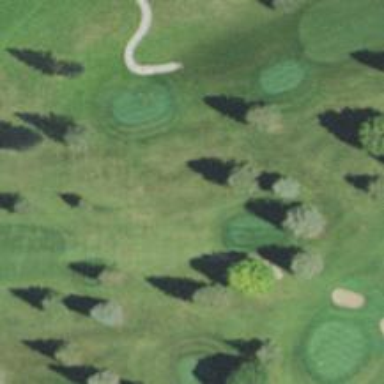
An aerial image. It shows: Golf tee on grassy land.